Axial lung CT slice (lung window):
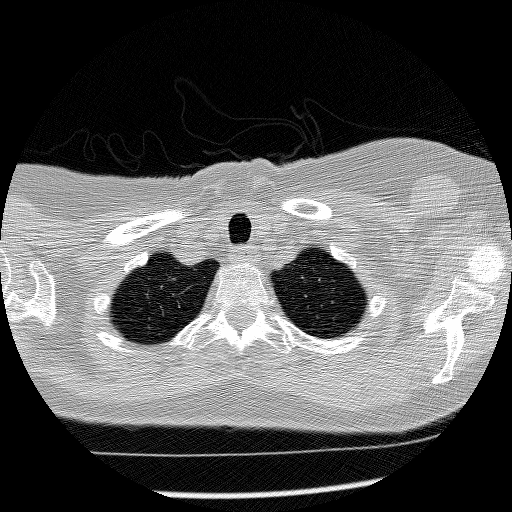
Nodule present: no